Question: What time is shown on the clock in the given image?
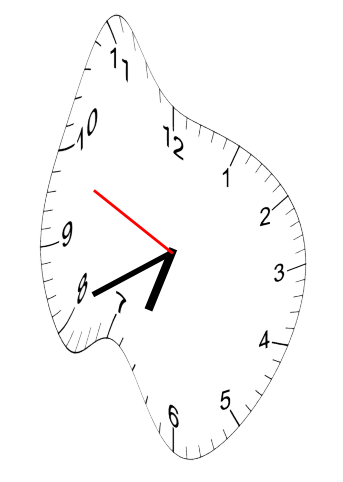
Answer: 06:40:49